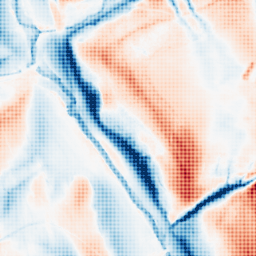
Category: classical
Decomposition family: gaussian_anisotropic
Decomposition parameters: sigma_x: 20
sigma_y: 2
Upsampling method: sinc_hamming
Upsampling parameters: scale: 8
kernel_size: 8
Upsampling scale: 8